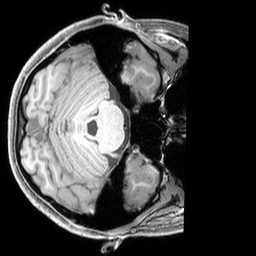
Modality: T1w
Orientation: axial
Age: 19
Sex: female
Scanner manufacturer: siemens
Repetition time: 2.3 s
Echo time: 0.00226 s